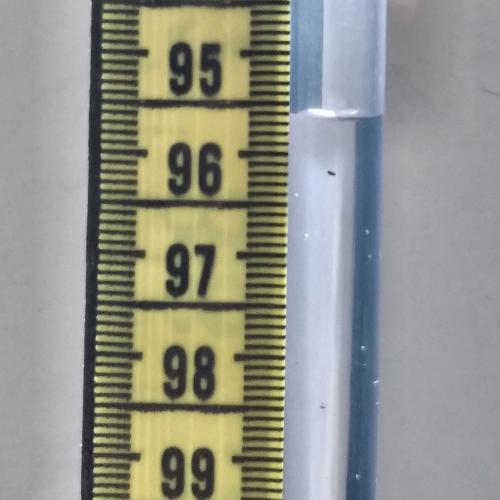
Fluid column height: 95.6 cm